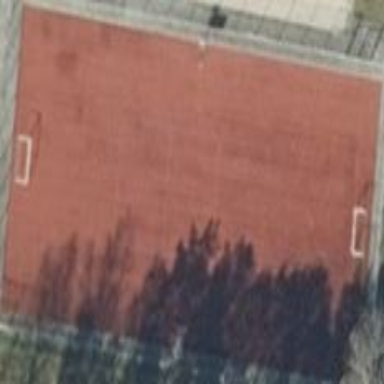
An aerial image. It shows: Tennis court on pitch.